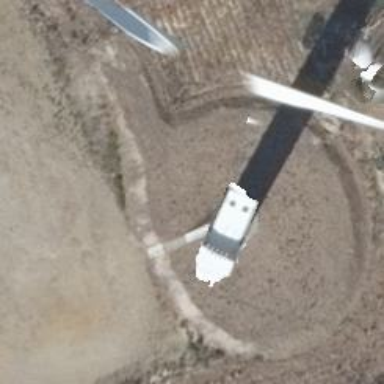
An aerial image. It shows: Wind generator powered by wind turbine.